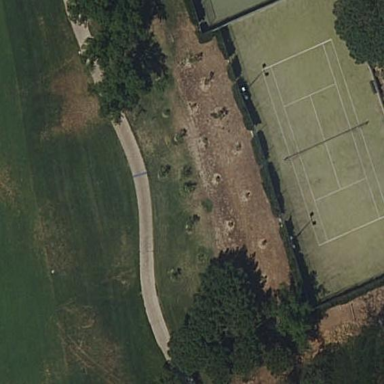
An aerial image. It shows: Tennis court on the leisure land pitch.